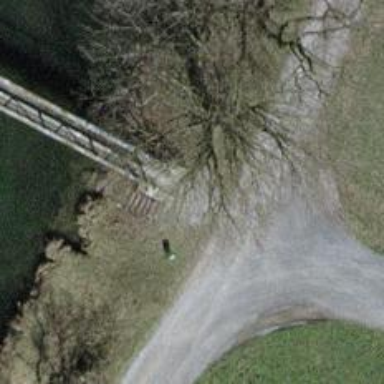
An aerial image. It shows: Paved path on bridge.